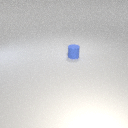
small blue rubber cylinder